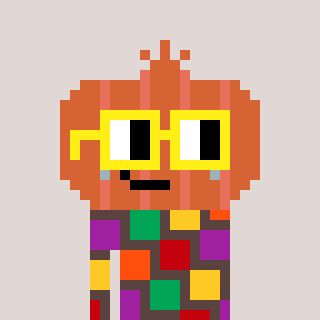
a pixel art character with square yellow glasses, a onion-shaped head and a darkbrown-colored body on a warm background